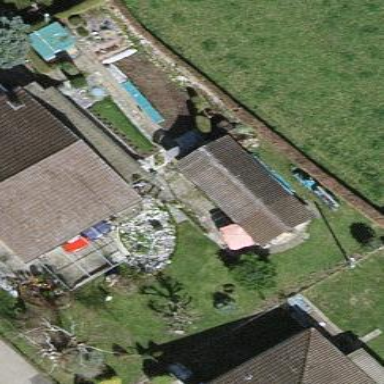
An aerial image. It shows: Shed building.